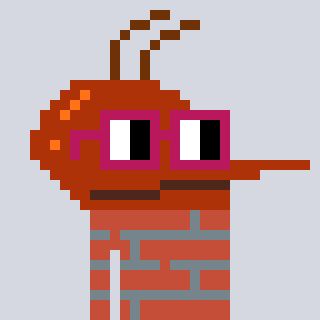
a pixel art character with square dark red glasses, a mosquito-shaped head and a rust-colored body on a cool background